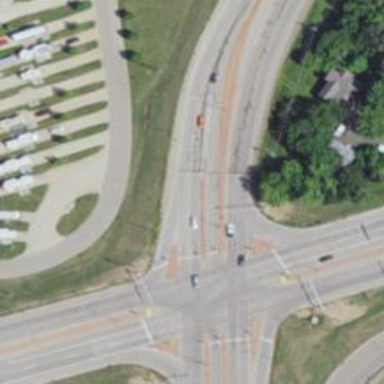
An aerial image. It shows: Trunk link highway.